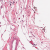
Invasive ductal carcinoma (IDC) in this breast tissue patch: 0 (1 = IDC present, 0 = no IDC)